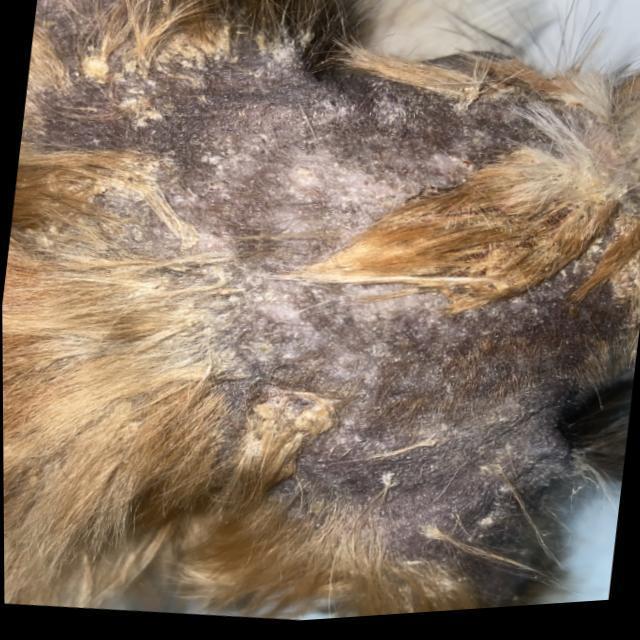
Canine demodicosis (Demodex mange) — caused by Demodex canis mites. Presents with alopecia, follicular papules, pustules, and comedones. Often localized on face and forelimbs.